Question: I would like to create a generic class that creates nodes for multiple node class types.
See example below:
'''
public NodeReference<TObject> CreateObject(TObject objectType)
{
NodeReference<TObject> nodeReference = 0;
nodeReference = clientConnection.Create<TObject> (objectType);
return nodeReference;
}
'''
However I keep getting the following error

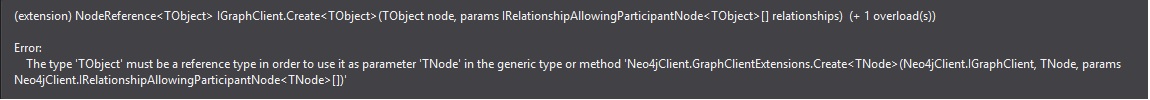
Answer: You can define your method like so:
'''
public NodeReference<TObject> CreateObject(TObject objectType)
where TObject: class //<-- NEW BIT HERE
{
NodeReference<TObject> nodeReference = 0;
nodeReference = clientConnection.Create<TObject> (objectType);
return nodeReference;
}
'''
by putting 'where TObject: class' you are saying that the type of 'TObject' must always be a class (or reference type). You may need to also put:
'''
where TObject: class, new()
'''
but I can't remember - the 'new()' bit means that the class has to have a constructor with no arguments (which can be the default constructor).